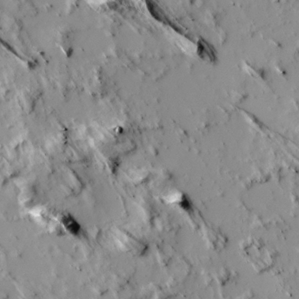
Label: non_frost